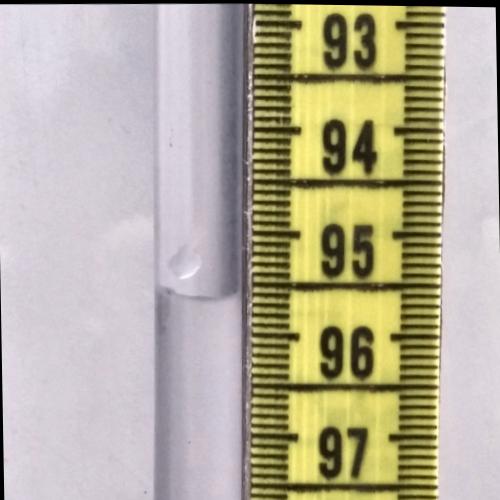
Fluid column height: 95.6 cm